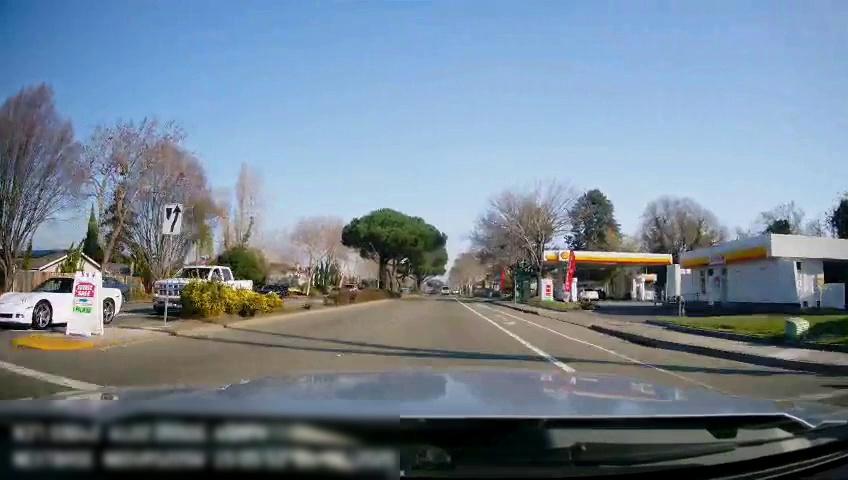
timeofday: Day
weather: Sunny
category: Drivable Space
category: Vehicles | Truck
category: Vehicles | Car
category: Vehicles | Car
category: Vehicles | Car
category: Vehicles | Car
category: Lanes | Current Lane
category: Lanes | Alternate Lane
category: Lanes | Opposite Lane
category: Traffic | Signs